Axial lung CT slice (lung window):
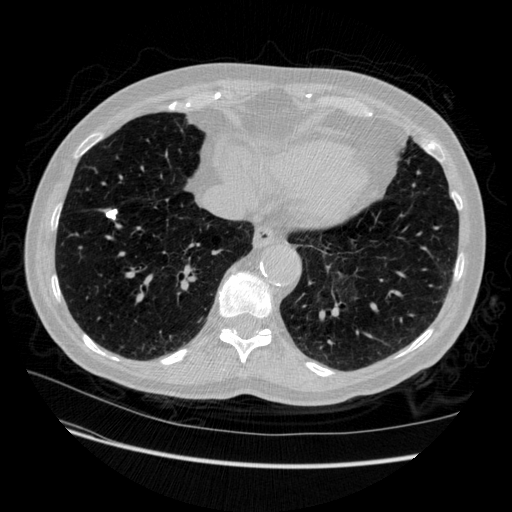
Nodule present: yes
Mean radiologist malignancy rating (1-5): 1